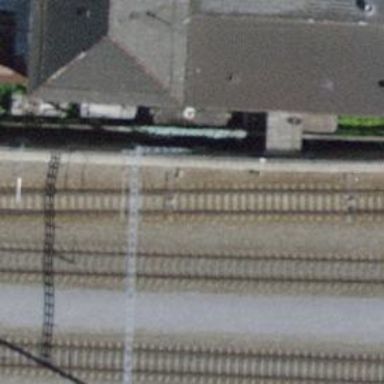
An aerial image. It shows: Railway switch with the turnout side on the left.